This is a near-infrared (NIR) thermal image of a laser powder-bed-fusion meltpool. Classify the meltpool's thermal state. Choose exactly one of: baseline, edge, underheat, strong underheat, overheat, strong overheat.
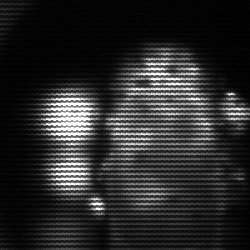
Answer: strong underheat